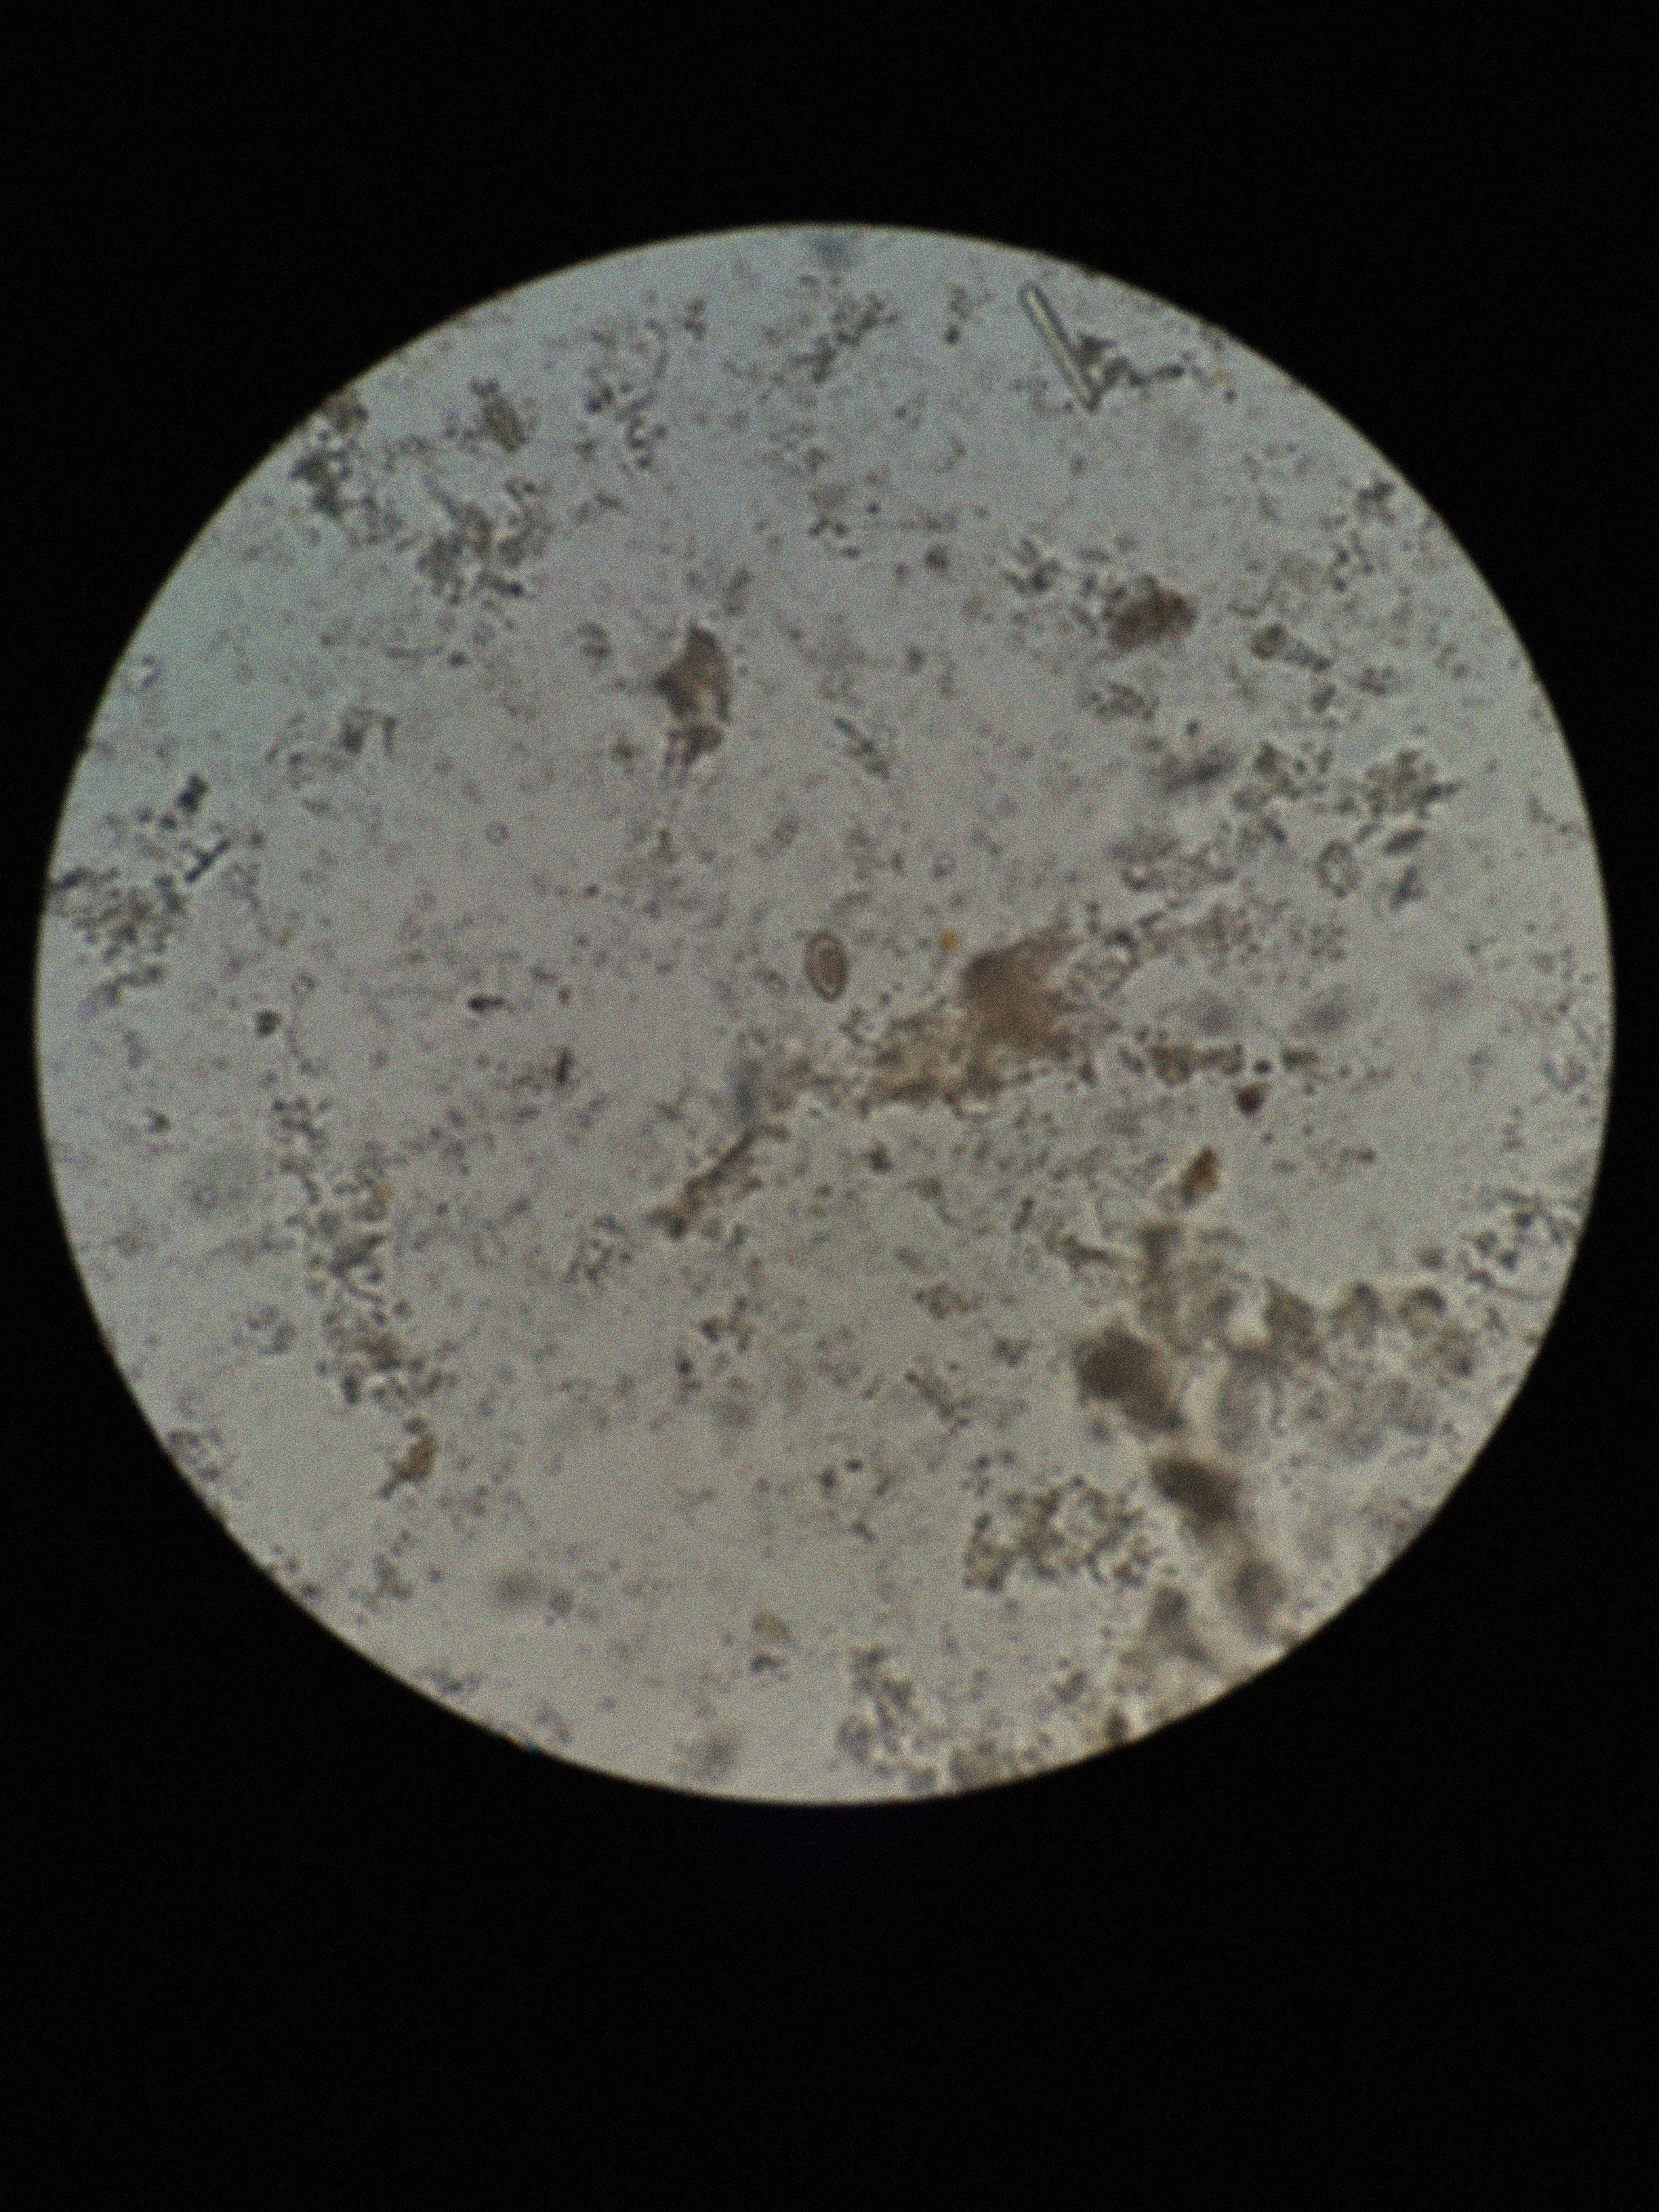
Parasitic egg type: Opisthorchis viverrine